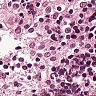
Metastatic tissue present: no